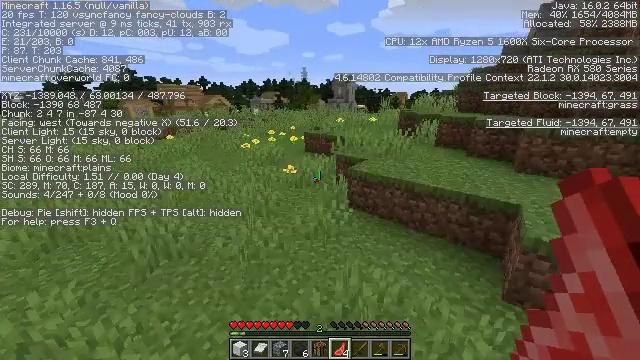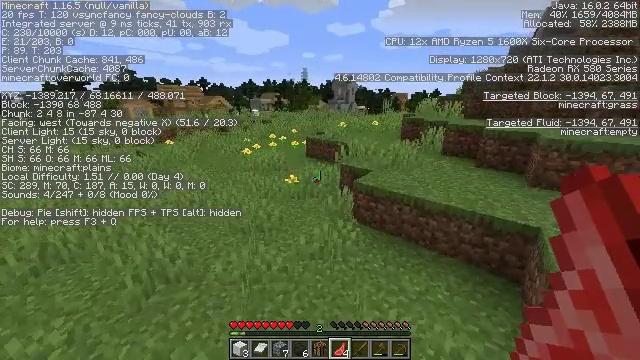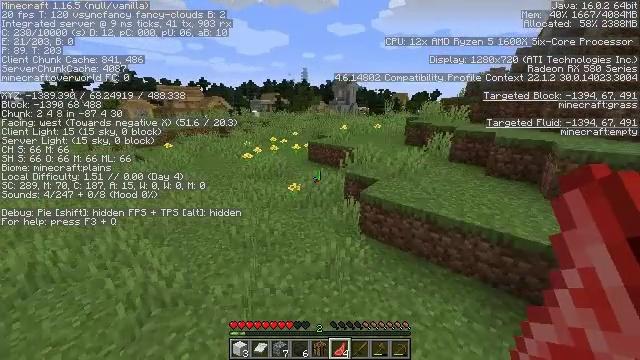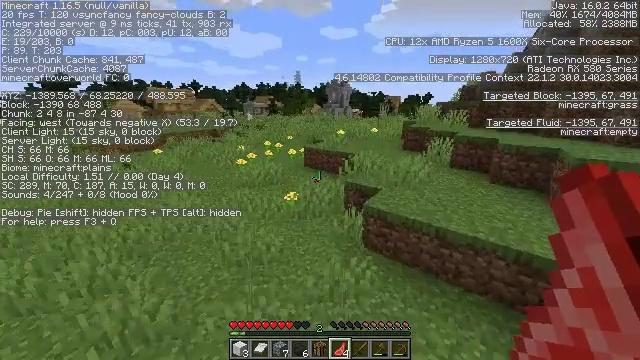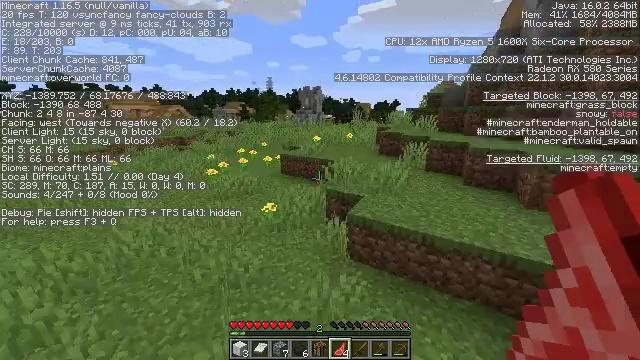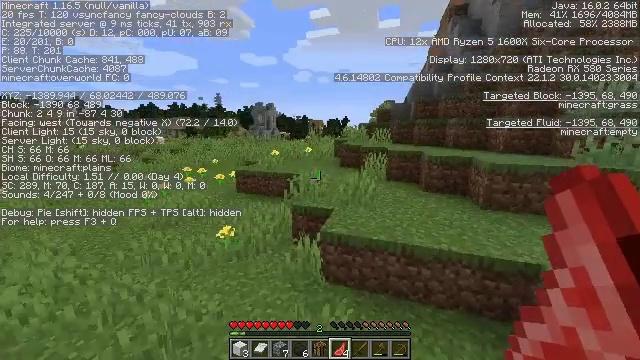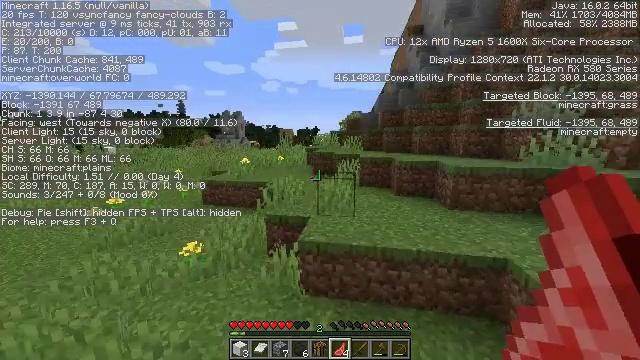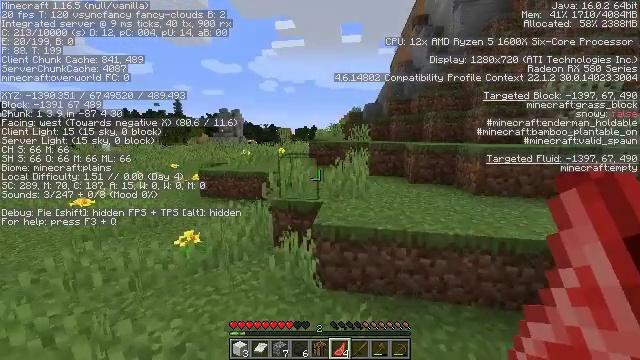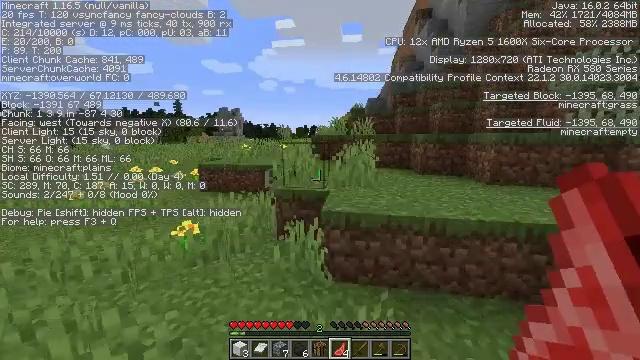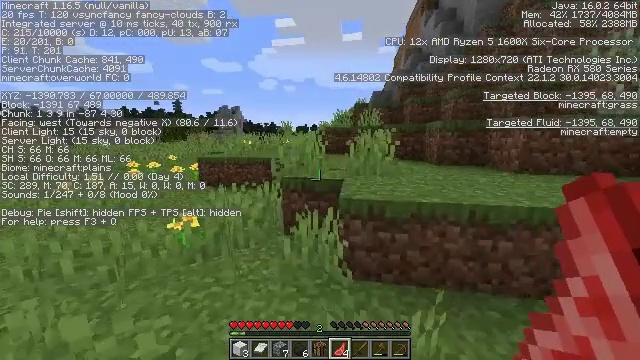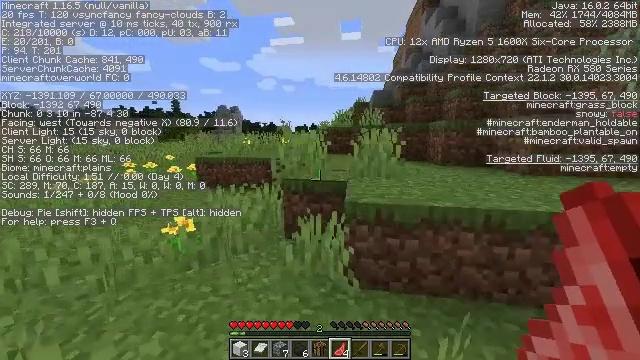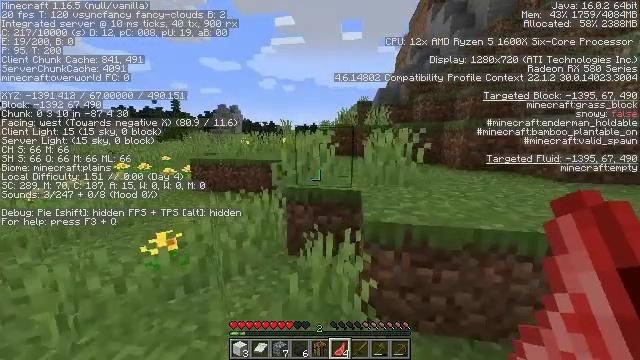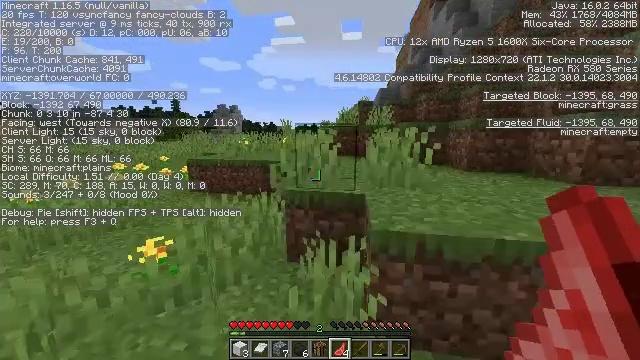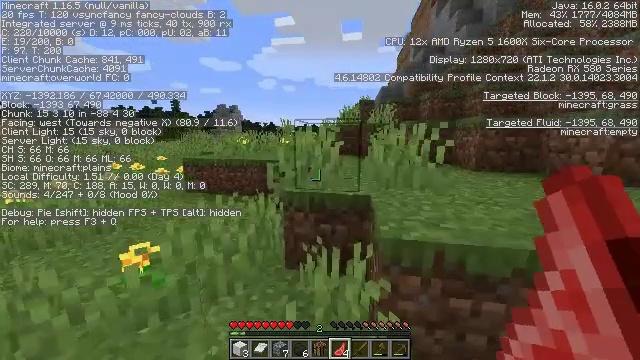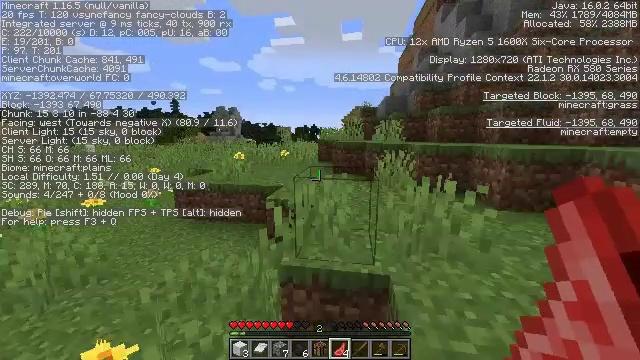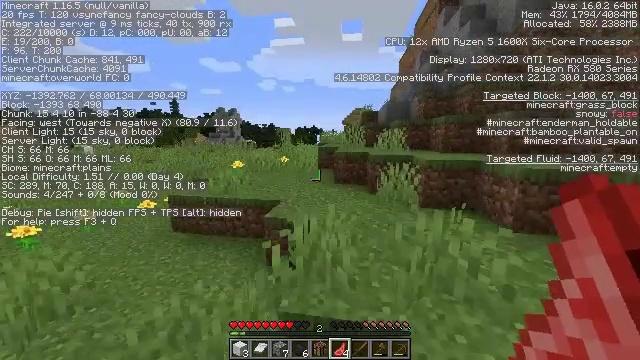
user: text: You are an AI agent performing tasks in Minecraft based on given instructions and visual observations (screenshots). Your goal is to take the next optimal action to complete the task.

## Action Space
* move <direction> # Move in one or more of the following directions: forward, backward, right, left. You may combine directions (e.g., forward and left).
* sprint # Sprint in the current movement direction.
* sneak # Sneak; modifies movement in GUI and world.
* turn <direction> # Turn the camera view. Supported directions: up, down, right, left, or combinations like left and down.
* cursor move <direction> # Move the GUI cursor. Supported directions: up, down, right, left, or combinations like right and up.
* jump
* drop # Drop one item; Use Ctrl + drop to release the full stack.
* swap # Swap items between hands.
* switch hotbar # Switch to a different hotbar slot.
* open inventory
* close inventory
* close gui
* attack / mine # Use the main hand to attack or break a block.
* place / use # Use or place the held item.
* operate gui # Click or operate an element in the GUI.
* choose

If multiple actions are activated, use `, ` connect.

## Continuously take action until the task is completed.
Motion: motion action
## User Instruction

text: Attack the oak trapdoor to recycle it.
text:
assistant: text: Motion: move forward and move left
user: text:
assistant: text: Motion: move forward
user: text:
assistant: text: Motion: move forward, turn right
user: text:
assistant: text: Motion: move forward, turn right and up
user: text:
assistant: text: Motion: move forward, turn right and up
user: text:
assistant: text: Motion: move forward, turn right and up
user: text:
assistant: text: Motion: move forward
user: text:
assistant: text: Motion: move forward
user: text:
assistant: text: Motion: move forward
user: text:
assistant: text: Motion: move forward
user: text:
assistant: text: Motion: move forward
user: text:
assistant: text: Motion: move forward
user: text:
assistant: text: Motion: move forward, jump
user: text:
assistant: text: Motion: move forward, jump
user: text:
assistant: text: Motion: move forward, jump
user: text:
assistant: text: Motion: move forward, jump
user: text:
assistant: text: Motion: move forward, jump
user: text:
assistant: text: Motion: move forward, jump
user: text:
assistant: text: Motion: move forward, turn left, jump
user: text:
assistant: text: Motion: move forward, turn left
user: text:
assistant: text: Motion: move forward, turn left
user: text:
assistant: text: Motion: move forward, turn left
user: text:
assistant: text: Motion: move forward, turn left
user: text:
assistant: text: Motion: move forward, jump
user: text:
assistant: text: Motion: move forward, jump
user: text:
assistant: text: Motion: move forward, jump
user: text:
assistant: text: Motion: move forward, jump
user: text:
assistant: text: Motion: move forward, jump
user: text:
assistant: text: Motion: move forward, jump
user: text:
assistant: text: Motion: move forward, jump